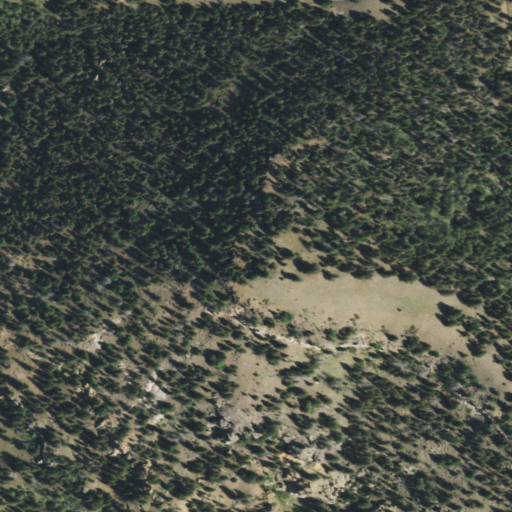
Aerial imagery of mountain in Colorado named Alamaditas Mesa containing evergreen forest, shrub, and deciduous forest